Question: I have recently taken a lecture of System Programming, and my professor told me that 'f == (float)(double) f' is which wrong that I cannot get.
I know that 'double' type loses its data when converted to 'float', but I believe the loss happens only if the stored number in 'double' type cannot be expressed in 'float' type.
Shouldn't it be true as same as 'x == (int)(double)x;' is true?
the picture is the way I'm understanding it

---
I'm so sorry that I didn't make my question clearly.
the question is not about declaration, but about double type conversion.
I hope you don't lose your precious time because of my fault.
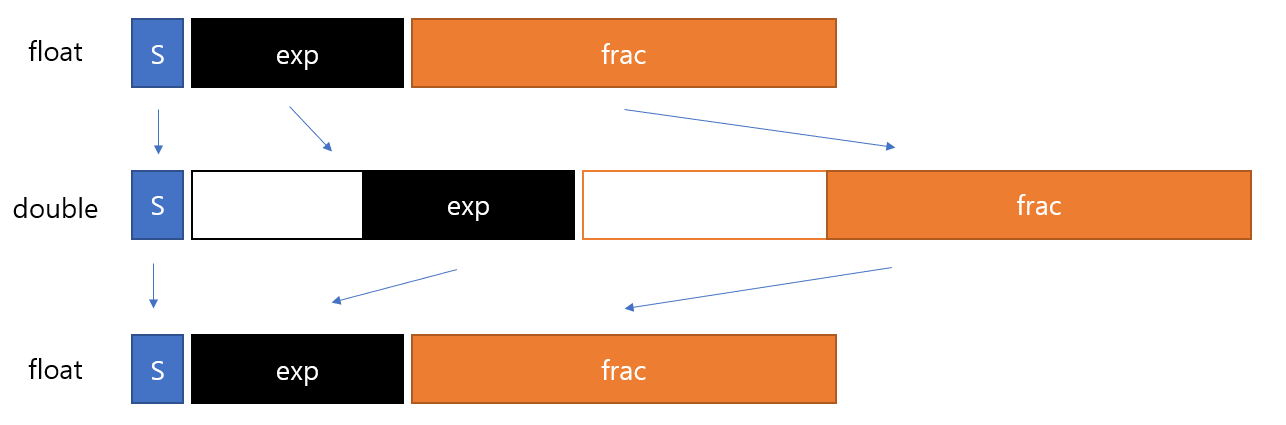
Answer: Assuming <URL> f' depends on the type of 'f'.
Further assuming 'f' is a 'float', then there's nothing "wrong" about the expression - it will evaluate to 'true' (unless 'f' held <URL>.
On the other hand, 'x == (int)(double)x' (assuming 'x' is a 'int') is (potentially) problematic, since a double precision IEC 60559 floating point value only has 53 bits for the significand, which cannot represent all possible values of an 'int' if it uses more than 53 bits for its value on your platform (admittedly rare). So it will evaluate to 'true' on platforms where 'int's are 32-bit (using 31 bits for the value), and might evaluate to 'false' on platforms where 'int's are 64-bit (using 63 bits for the value) (depending on the value).
Relevant quotes from the C standard (6.3.1.4 and 6.3.1.5) :
> When a value of integer type is converted to a real floating type, if the value being converted can be represented exactly in the new type, it is unchanged.
> When a finite value of real floating type is converted to an integer type other than '_Bool', the fractional part is discarded (i.e., the value is truncated toward zero). If the value of the integral part cannot be represented by the integer type, the behavior is undefined.
> When a value of real floating type is converted to a real floating type, if the value being converted can be represented exactly in the new type, it is unchanged.
---
a double precision IEC 60559 floating point value consists of 1 bit for the sign, 11 bits for the exponent, and 53 bits for the significand (of which 1 is implied and not stored) - totaling 64 (stored) bits.